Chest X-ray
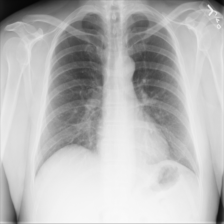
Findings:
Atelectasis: positive
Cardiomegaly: negative
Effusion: negative
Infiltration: negative
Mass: negative
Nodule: negative
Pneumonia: negative
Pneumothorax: negative
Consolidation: negative
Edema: negative
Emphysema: negative
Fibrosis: negative
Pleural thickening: negative
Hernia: negative